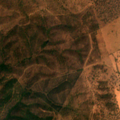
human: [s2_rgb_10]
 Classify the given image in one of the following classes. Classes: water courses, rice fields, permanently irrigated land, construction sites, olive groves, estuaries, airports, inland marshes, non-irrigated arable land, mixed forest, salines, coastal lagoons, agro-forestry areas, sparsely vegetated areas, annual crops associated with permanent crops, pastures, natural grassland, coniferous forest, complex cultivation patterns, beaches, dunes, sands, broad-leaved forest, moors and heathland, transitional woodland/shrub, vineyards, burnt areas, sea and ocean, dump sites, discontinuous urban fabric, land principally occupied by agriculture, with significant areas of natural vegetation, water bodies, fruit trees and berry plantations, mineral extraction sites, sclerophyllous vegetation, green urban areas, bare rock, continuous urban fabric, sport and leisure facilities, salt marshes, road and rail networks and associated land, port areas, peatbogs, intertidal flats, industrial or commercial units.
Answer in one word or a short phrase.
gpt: olive groves, complex cultivation patterns, agro-forestry areas, broad-leaved forest, coniferous forest, transitional woodland/shrub